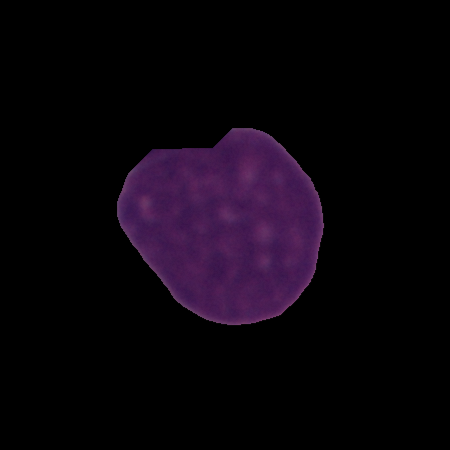
Label: cancer